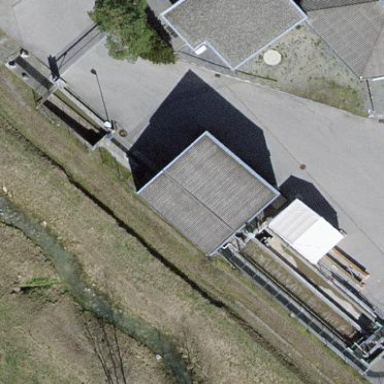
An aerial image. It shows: Industrial building.